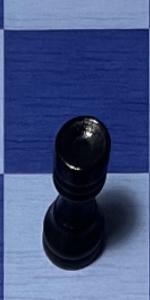
Label: Rook_Black